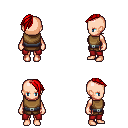
a pixel art fantasy rpg character, female body template, human, light skin, leather chest armor, red pants, red long mohawk hairstyle, four views (front, back, left, right), 2x2 character sprite sheet, small pixel art, hard edges, no anti-aliasing